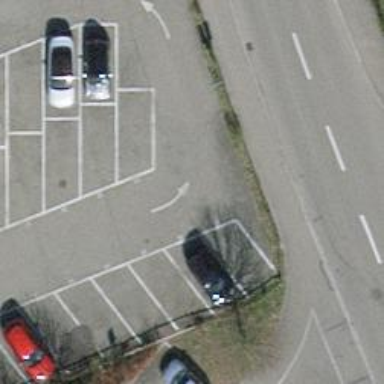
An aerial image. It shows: Road serving as parking aisle.